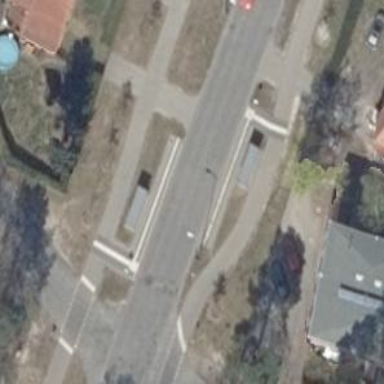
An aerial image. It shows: Public transport shelter.